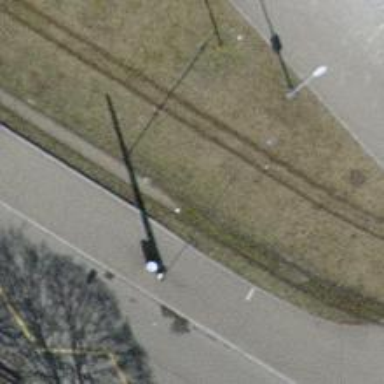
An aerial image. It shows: Tram stop with public transport connection.